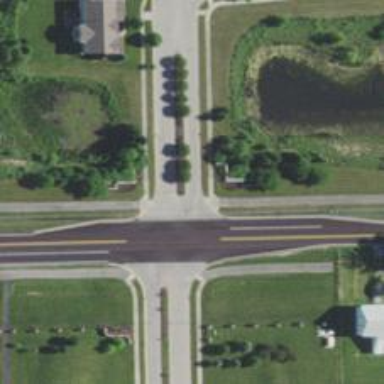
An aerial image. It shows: Smooth asphalt road in residential area.